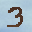
Label: 3